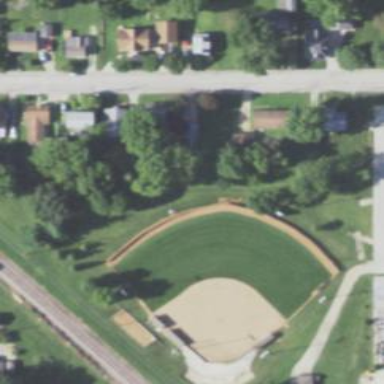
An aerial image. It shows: Baseball pitch for leisure and sports activities.